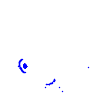
Particle: electron